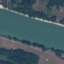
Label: River